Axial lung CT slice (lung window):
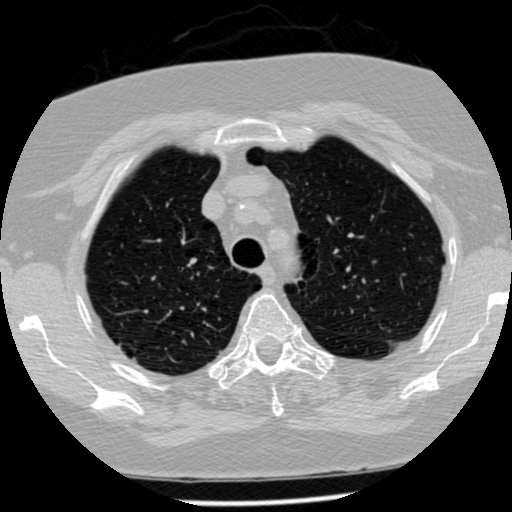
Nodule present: no